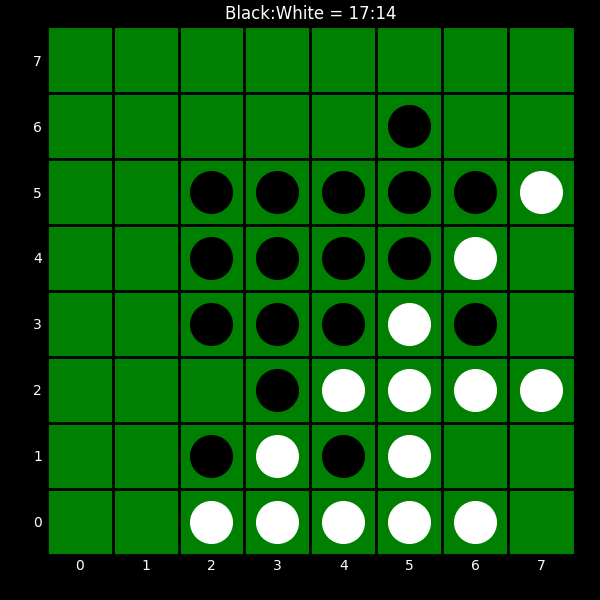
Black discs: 17
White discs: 14